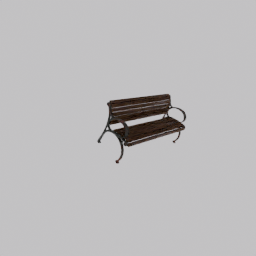
Label: furniture